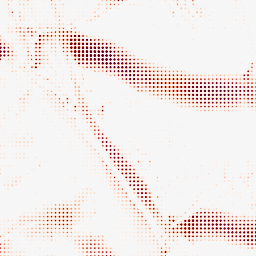
Category: morphological
Decomposition family: morphological_ellipse
Decomposition parameters: operation: opening
width: 50
height: 20
Upsampling method: sinc_blackman
Upsampling parameters: scale: 8
kernel_size: 4
Upsampling scale: 8